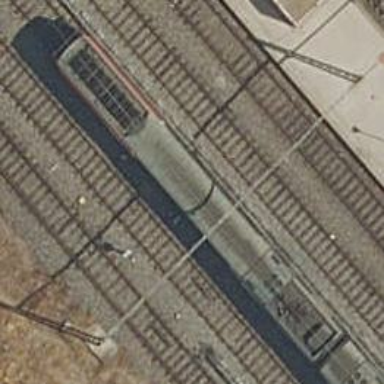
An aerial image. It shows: Rail siding with electrified contact lines for trains.